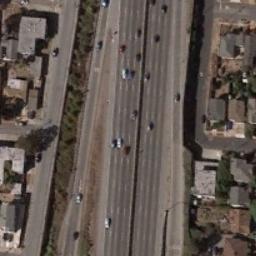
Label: freeway